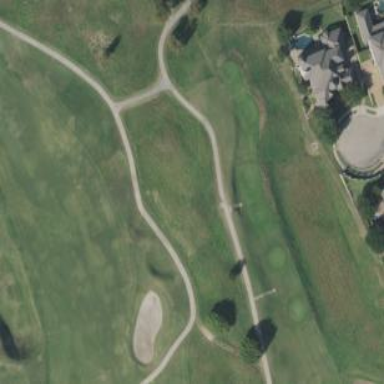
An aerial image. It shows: Area of rough grass used for golf.